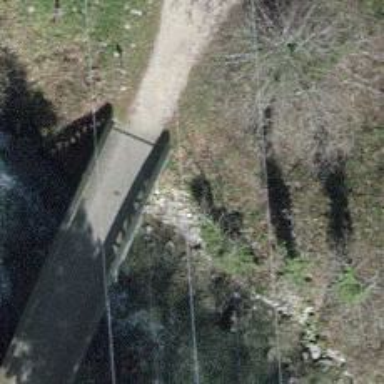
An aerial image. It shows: Gravel track on bridge with grade 1 quality.